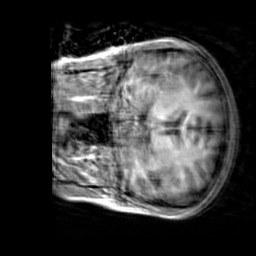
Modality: T1w
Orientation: coronal
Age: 27
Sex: female
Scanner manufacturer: siemens
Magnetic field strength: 3 T
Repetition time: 2.3 s
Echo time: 0.00303 s